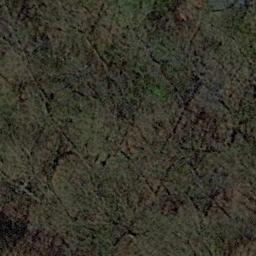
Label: forest